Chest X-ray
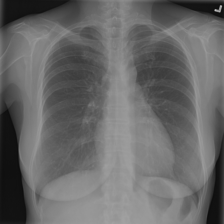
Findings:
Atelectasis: negative
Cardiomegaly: negative
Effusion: negative
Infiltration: positive
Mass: negative
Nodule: negative
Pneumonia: negative
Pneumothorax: negative
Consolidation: negative
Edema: negative
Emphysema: negative
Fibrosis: negative
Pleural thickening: negative
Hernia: negative